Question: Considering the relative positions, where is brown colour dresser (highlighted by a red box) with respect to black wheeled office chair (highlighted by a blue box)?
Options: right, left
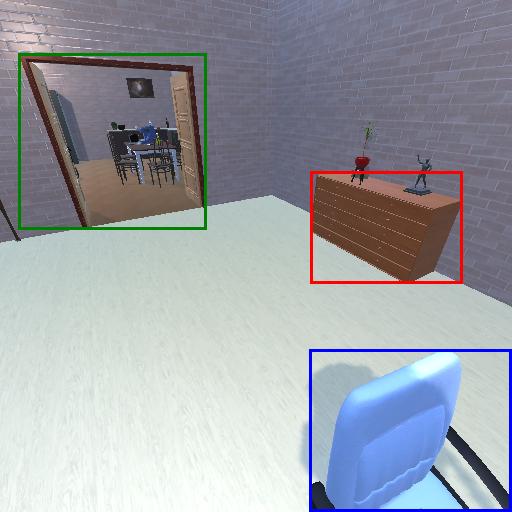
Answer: right